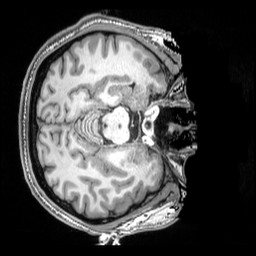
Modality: T1w
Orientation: axial
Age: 24
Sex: male